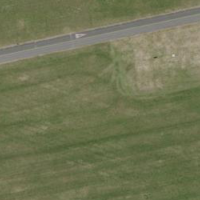
EUNIS habitat code: 52
Species observed at this site:
Corvus cornix